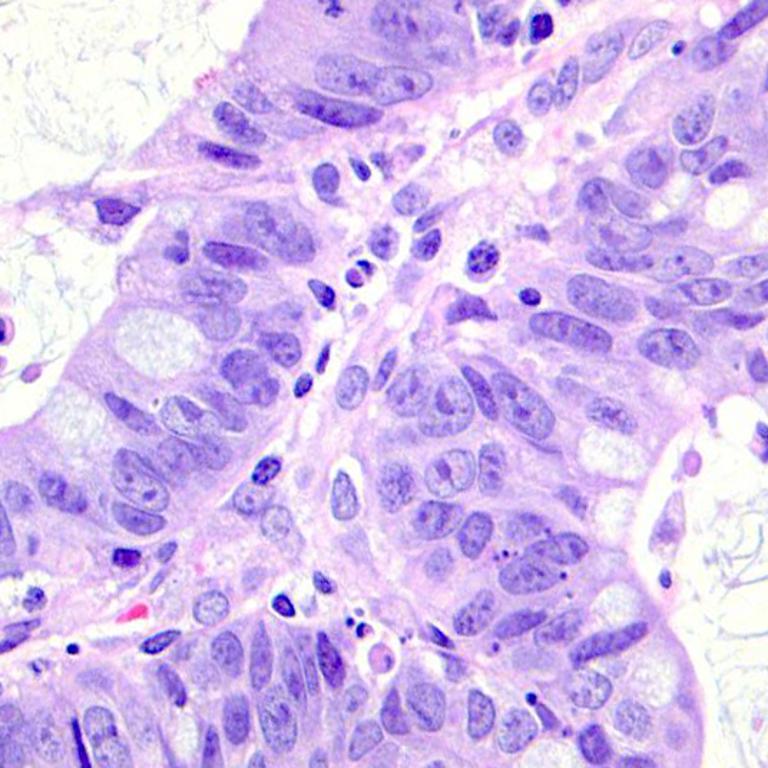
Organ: colon
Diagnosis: adenocarcinomas